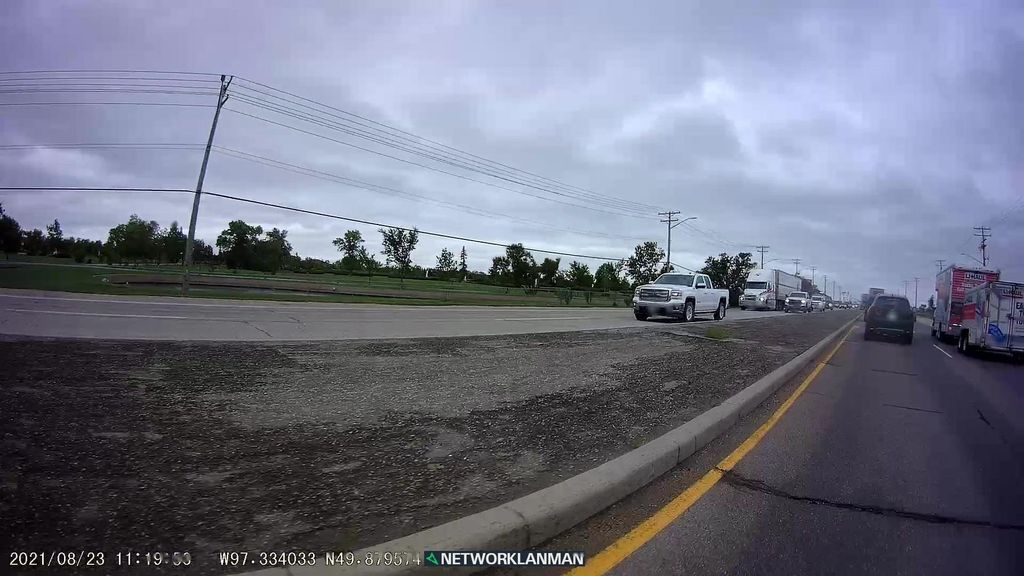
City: winnipeg